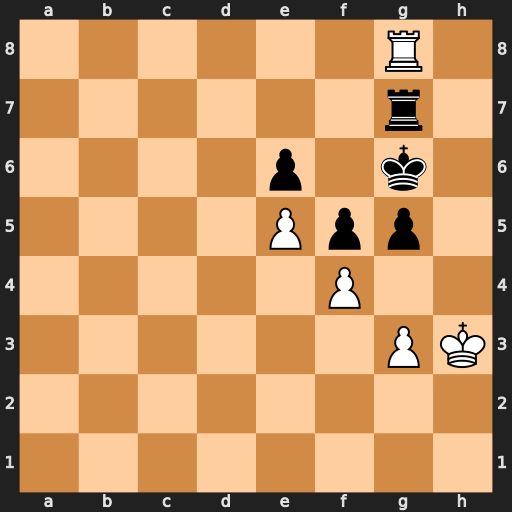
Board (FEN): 6R1/6r1/4p1k1/4Ppp1/5P2/6PK/8/8
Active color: w
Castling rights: -
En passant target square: -
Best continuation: Rxg7+ Kxg7 fxg5